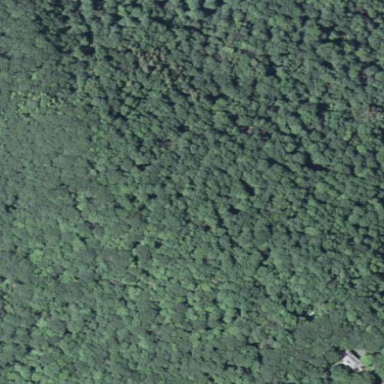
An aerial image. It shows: Nature reserve within woodland area.